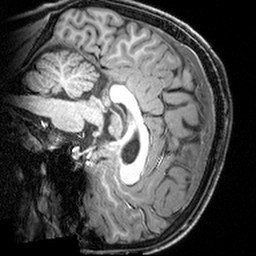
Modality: T1w
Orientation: sagittal
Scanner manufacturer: siemens
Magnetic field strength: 3 T
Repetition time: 1.9 s
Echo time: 0.00397 s